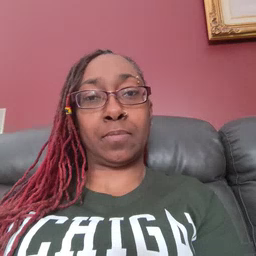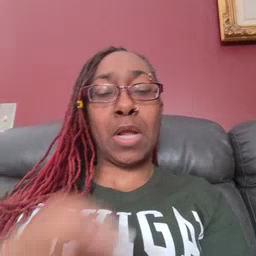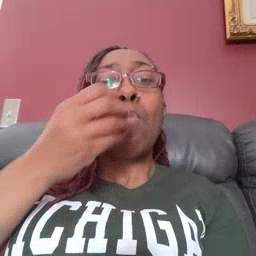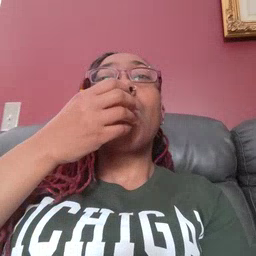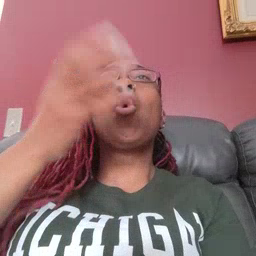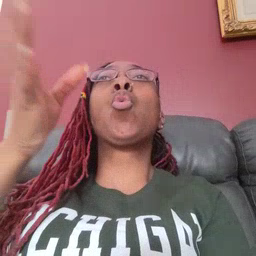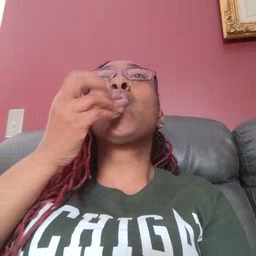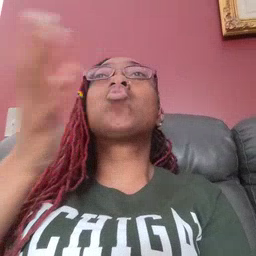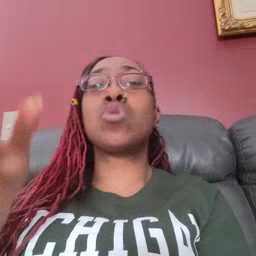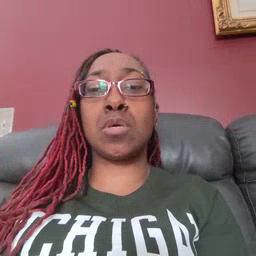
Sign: blow